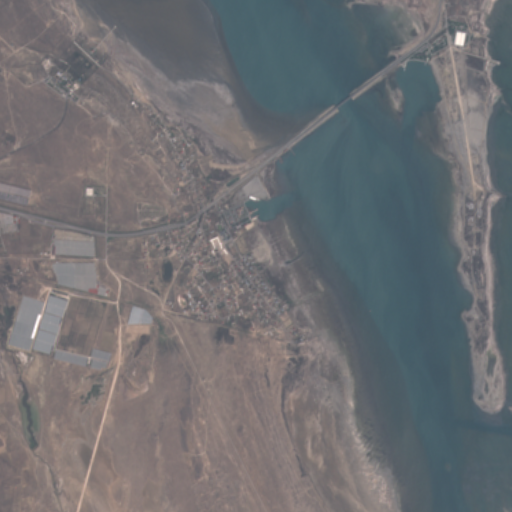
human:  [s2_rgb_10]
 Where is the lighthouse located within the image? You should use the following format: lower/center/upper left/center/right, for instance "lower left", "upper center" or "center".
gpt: The lighthouse is located in the upper left of the image.
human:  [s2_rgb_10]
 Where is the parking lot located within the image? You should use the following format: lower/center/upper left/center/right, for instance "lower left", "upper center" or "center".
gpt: The parking lot is located in the upper right of the image.
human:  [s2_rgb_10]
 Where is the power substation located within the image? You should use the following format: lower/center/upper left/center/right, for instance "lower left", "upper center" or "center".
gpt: The power substation is located in the center left of the image.
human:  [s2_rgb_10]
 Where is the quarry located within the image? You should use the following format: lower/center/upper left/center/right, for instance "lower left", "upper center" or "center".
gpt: The quarry is located in the lower left of the image.
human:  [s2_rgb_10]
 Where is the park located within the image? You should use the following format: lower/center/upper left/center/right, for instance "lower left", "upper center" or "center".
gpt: There is no park in the image.